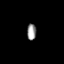
Tissue: lung
Cell type: Fibroblasts
Senescence score: 0.5518
Nuclear area (px): 148
Mean DAPI intensity: 151.818